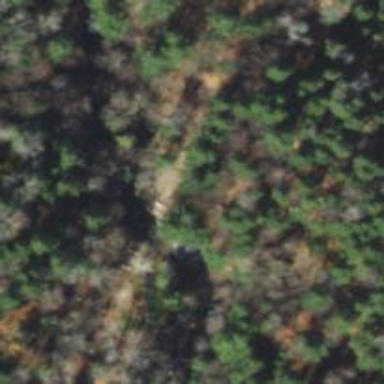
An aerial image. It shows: Low water crossing bridge on residential road.